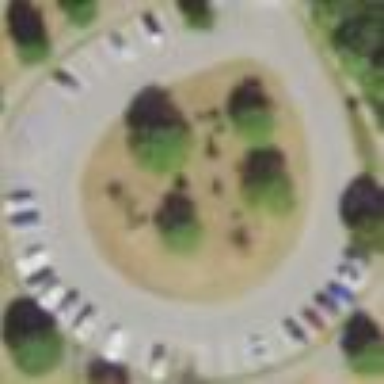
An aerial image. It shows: Parking area.